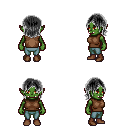
a pixel art fantasy rpg character, female body template, orc, green skin, brown sleeveless shirt, teal pants, gray long bangs hairstyle, brown shoes, four views (front, back, left, right), 2x2 character sprite sheet, small pixel art, hard edges, no anti-aliasing